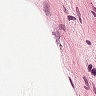
Metastatic tissue present: no